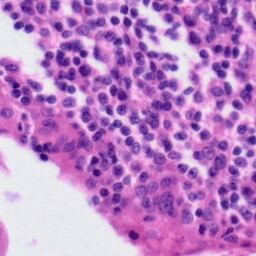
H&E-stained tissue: Tonsil